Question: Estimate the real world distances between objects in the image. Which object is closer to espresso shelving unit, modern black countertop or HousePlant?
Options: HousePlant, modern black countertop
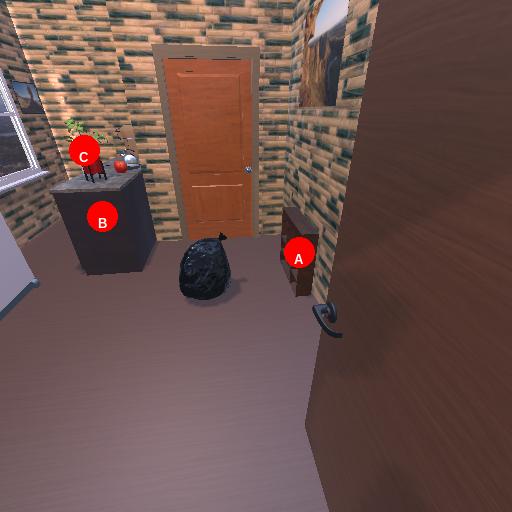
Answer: HousePlant